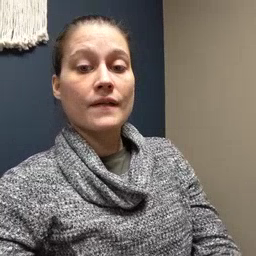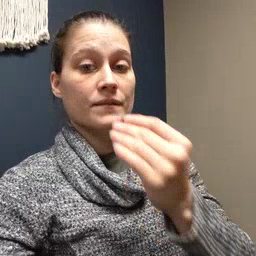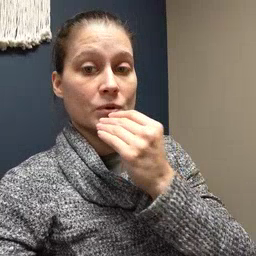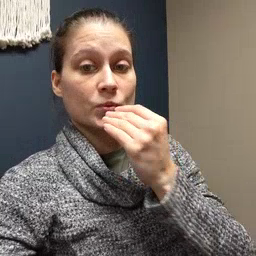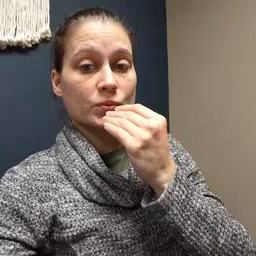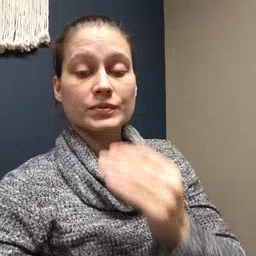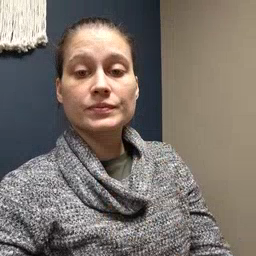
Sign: food